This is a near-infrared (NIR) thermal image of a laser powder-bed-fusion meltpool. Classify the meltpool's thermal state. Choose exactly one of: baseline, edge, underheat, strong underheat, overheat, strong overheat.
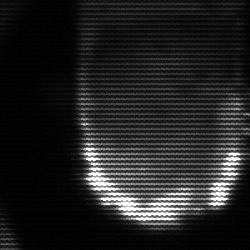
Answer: baseline